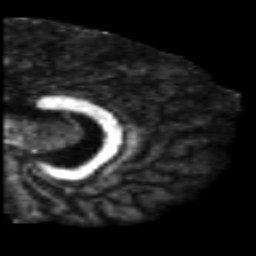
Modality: FA
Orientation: sagittal
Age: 46
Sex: male
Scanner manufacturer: siemens
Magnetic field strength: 3 T
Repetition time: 5.5 s
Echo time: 0.101 s